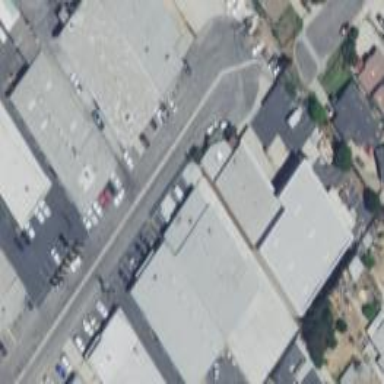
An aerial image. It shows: Warehouse.